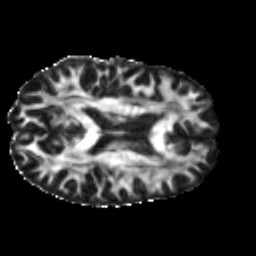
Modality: FA
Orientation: axial
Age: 46
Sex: male
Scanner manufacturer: siemens
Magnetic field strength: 3 T
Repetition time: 5 s
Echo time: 0.092 s